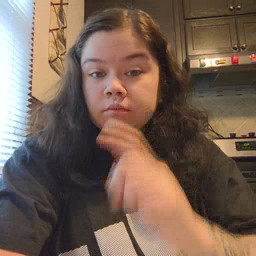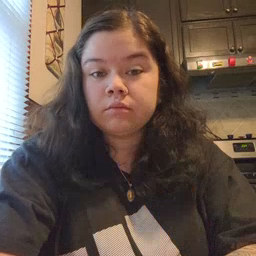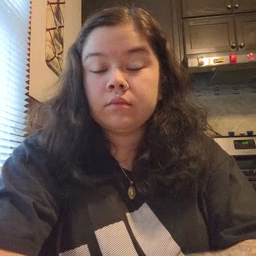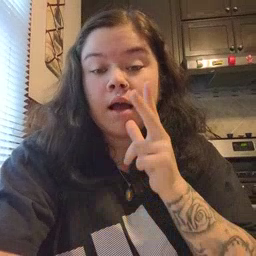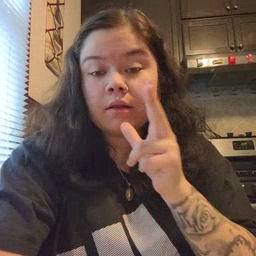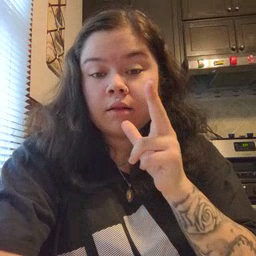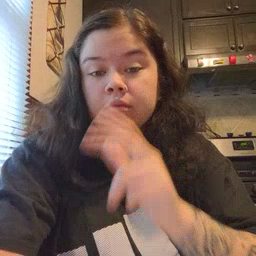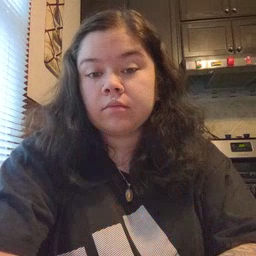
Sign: hen